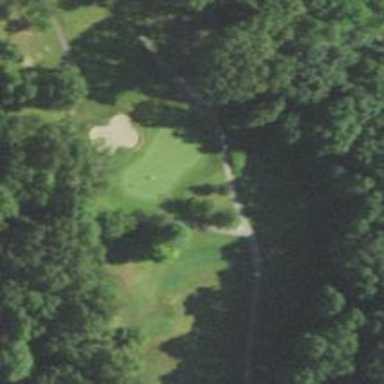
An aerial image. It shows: View of golf hole.